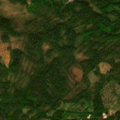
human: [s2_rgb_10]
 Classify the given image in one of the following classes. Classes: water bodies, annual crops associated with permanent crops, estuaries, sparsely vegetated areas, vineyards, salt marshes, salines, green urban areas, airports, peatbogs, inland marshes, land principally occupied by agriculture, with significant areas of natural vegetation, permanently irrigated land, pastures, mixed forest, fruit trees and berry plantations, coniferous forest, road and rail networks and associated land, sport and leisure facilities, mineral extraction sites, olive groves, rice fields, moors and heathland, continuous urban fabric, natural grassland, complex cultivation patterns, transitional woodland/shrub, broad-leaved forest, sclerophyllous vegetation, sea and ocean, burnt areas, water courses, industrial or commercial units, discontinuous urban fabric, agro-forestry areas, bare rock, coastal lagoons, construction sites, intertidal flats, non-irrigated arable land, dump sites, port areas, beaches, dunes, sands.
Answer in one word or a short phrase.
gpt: coniferous forest, transitional woodland/shrub